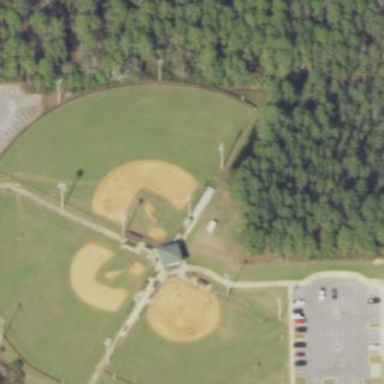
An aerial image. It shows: Baseball pitch for leisure and sports activities.